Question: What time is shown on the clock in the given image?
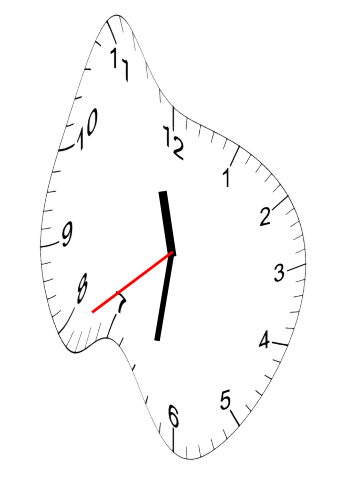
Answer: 11:31:39